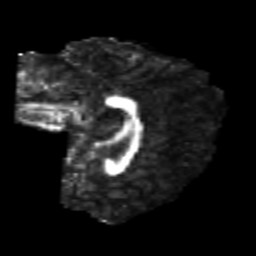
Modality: FA
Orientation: sagittal
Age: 22
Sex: female
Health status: healthy
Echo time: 0.074 s